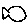
Label: fish